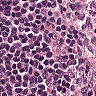
Metastatic tissue present: no